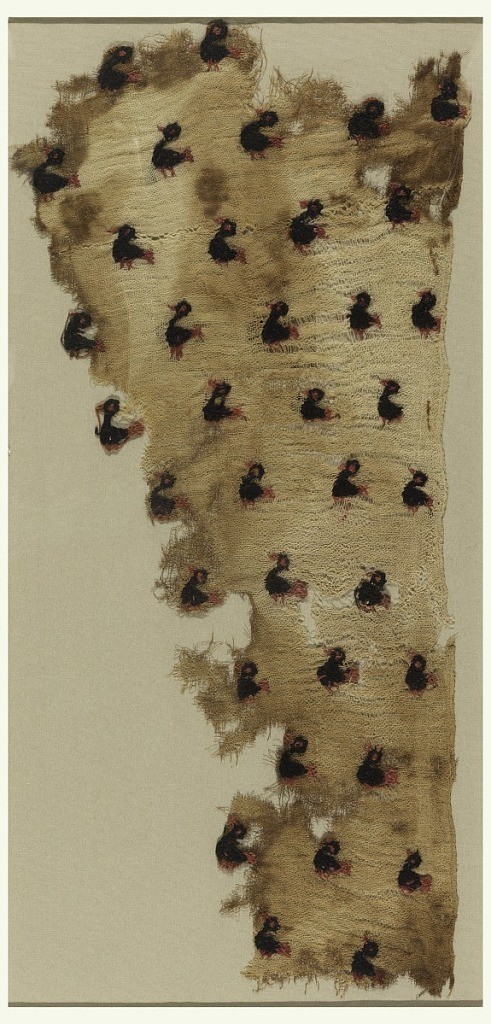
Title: Fragment
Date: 1200–1400
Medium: wool embroidery on cotton foundation Technique: embroidered on plain weave
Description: Fragment of loosely woven white cotton embroidered with red and black birds.